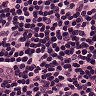
Metastatic tissue present: no